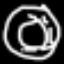
Label: donut